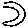
Label: moon